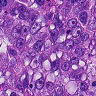
Metastatic tissue present: yes